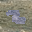
Label: 2